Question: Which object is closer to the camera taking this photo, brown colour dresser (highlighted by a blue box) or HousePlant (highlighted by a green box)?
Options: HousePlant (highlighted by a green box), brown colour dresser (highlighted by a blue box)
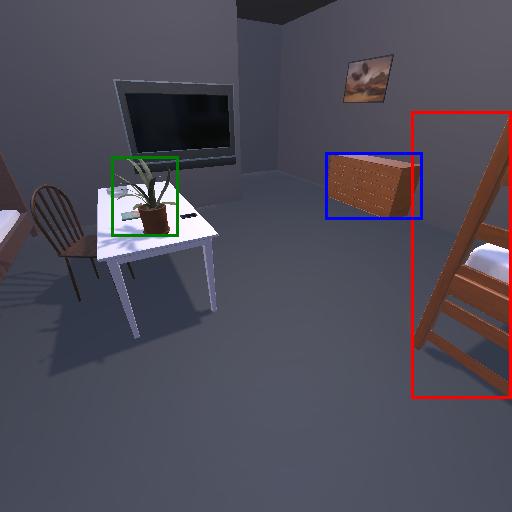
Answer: HousePlant (highlighted by a green box)